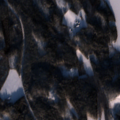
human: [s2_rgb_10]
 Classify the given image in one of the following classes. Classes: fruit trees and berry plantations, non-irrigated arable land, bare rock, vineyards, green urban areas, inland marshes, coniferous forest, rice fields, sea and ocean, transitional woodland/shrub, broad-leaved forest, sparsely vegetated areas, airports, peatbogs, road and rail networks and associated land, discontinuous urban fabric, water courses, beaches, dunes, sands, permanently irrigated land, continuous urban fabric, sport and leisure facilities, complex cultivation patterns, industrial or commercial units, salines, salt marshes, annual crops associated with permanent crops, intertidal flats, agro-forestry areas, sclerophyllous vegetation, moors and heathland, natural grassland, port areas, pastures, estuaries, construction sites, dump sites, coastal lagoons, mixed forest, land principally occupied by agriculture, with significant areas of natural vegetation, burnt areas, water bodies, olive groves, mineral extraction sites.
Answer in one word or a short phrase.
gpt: coniferous forest, mixed forest, transitional woodland/shrub, water bodies